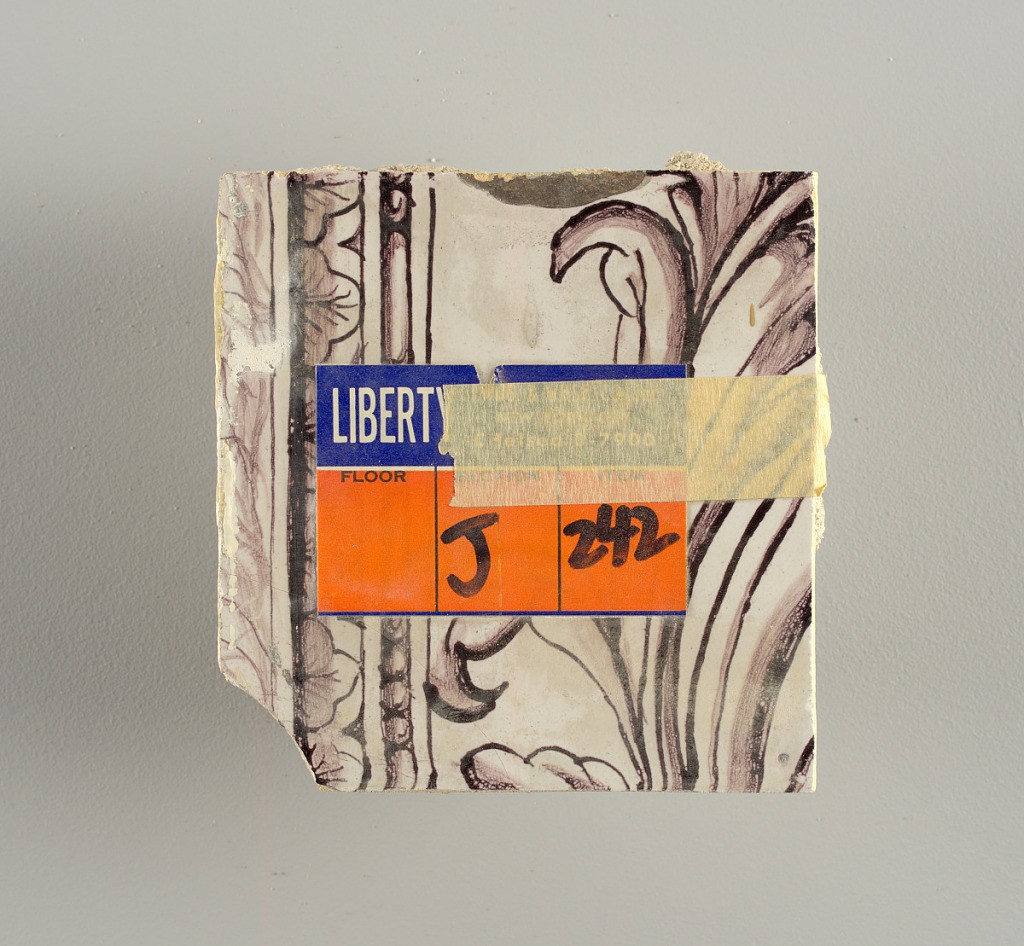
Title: Wall facing
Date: ca. 1725
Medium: tin-glazed earthenware, underglaze
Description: Two vertical rectangles, twenty-three tiles high.  A) Nine tiles wide at top; seven tiles wide at bottom.  B) Ten and one-half tiles wide.

Arabesque design of foliage.  A) with centered figure of Justice under a canopy.  B) with centered urn.